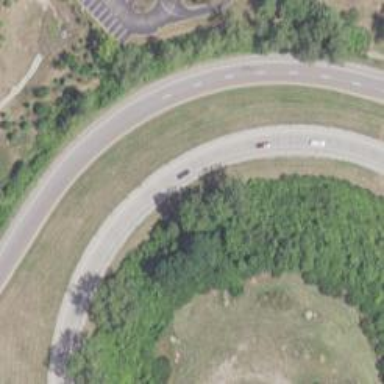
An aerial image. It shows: Trunk link highway.